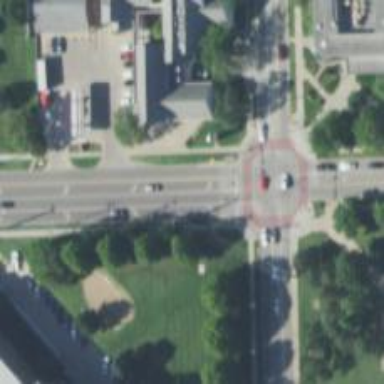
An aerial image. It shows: Crossing road.